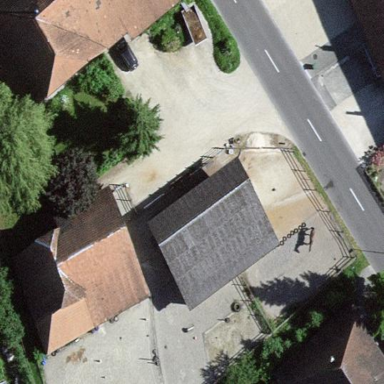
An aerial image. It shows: Farm auxiliary building.